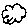
Label: cloud